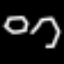
Label: octagon